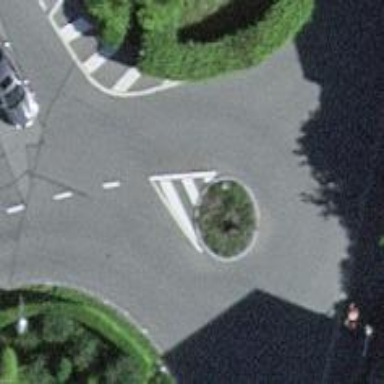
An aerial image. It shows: Mini roundabout on the road.